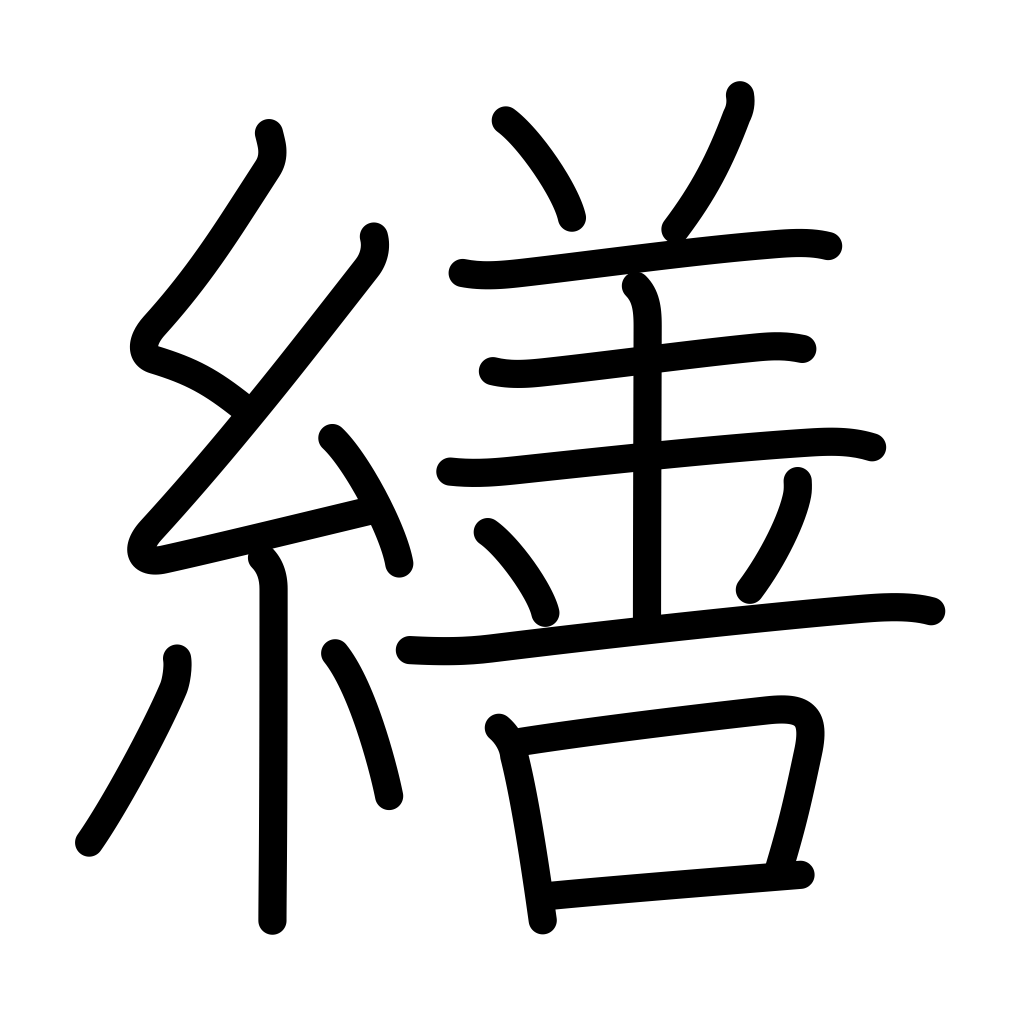
Meaning: darning, repair, mend, trim, tidy up, adjust